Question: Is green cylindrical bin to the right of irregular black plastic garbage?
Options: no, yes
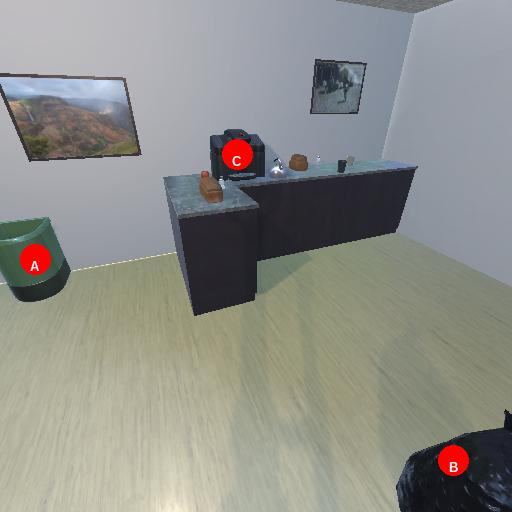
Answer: no